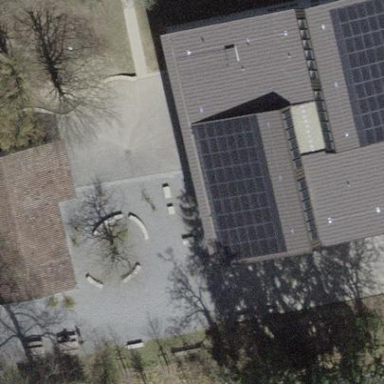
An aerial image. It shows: School building.